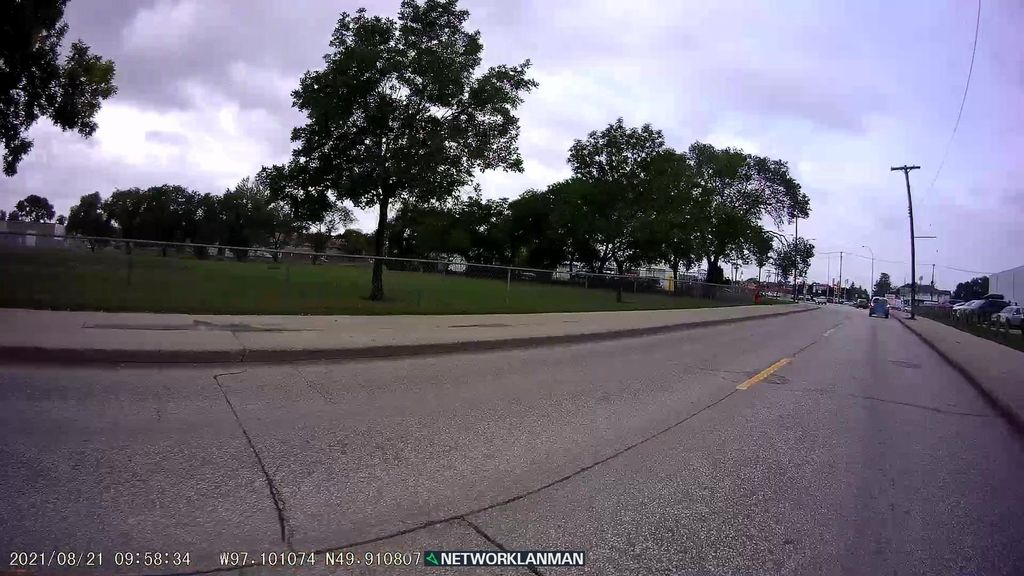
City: winnipeg